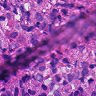
Metastatic tissue present: yes